Aerial crown-view tile of a tropical tree (Barro Colorado Island, Panama), acquired 20250512:
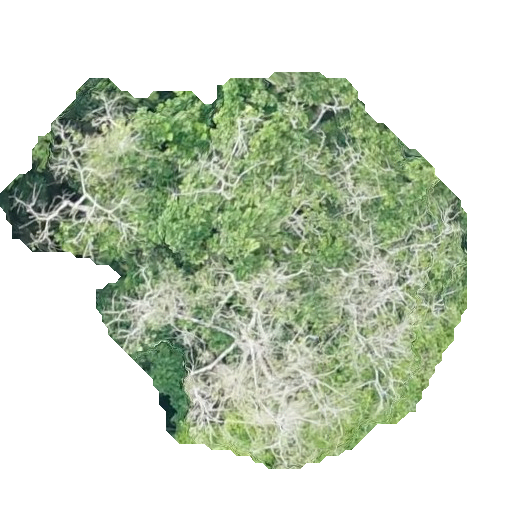
Species: Anacardium excelsum
GBIF accepted scientific name: Anacardium excelsum
Crown area: 183.123 m²